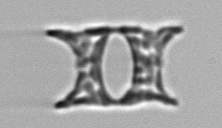
Label: Eucampia